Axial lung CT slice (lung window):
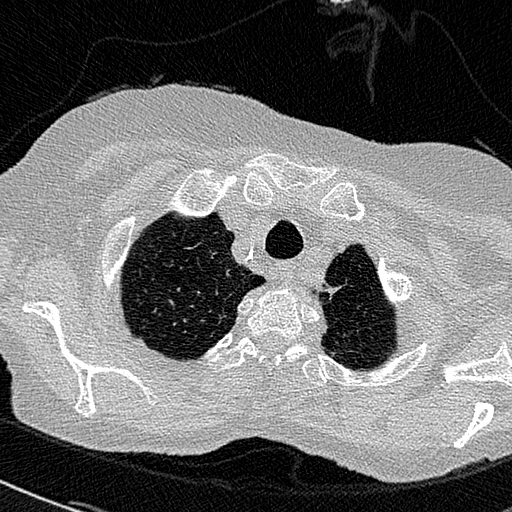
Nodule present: no